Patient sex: F
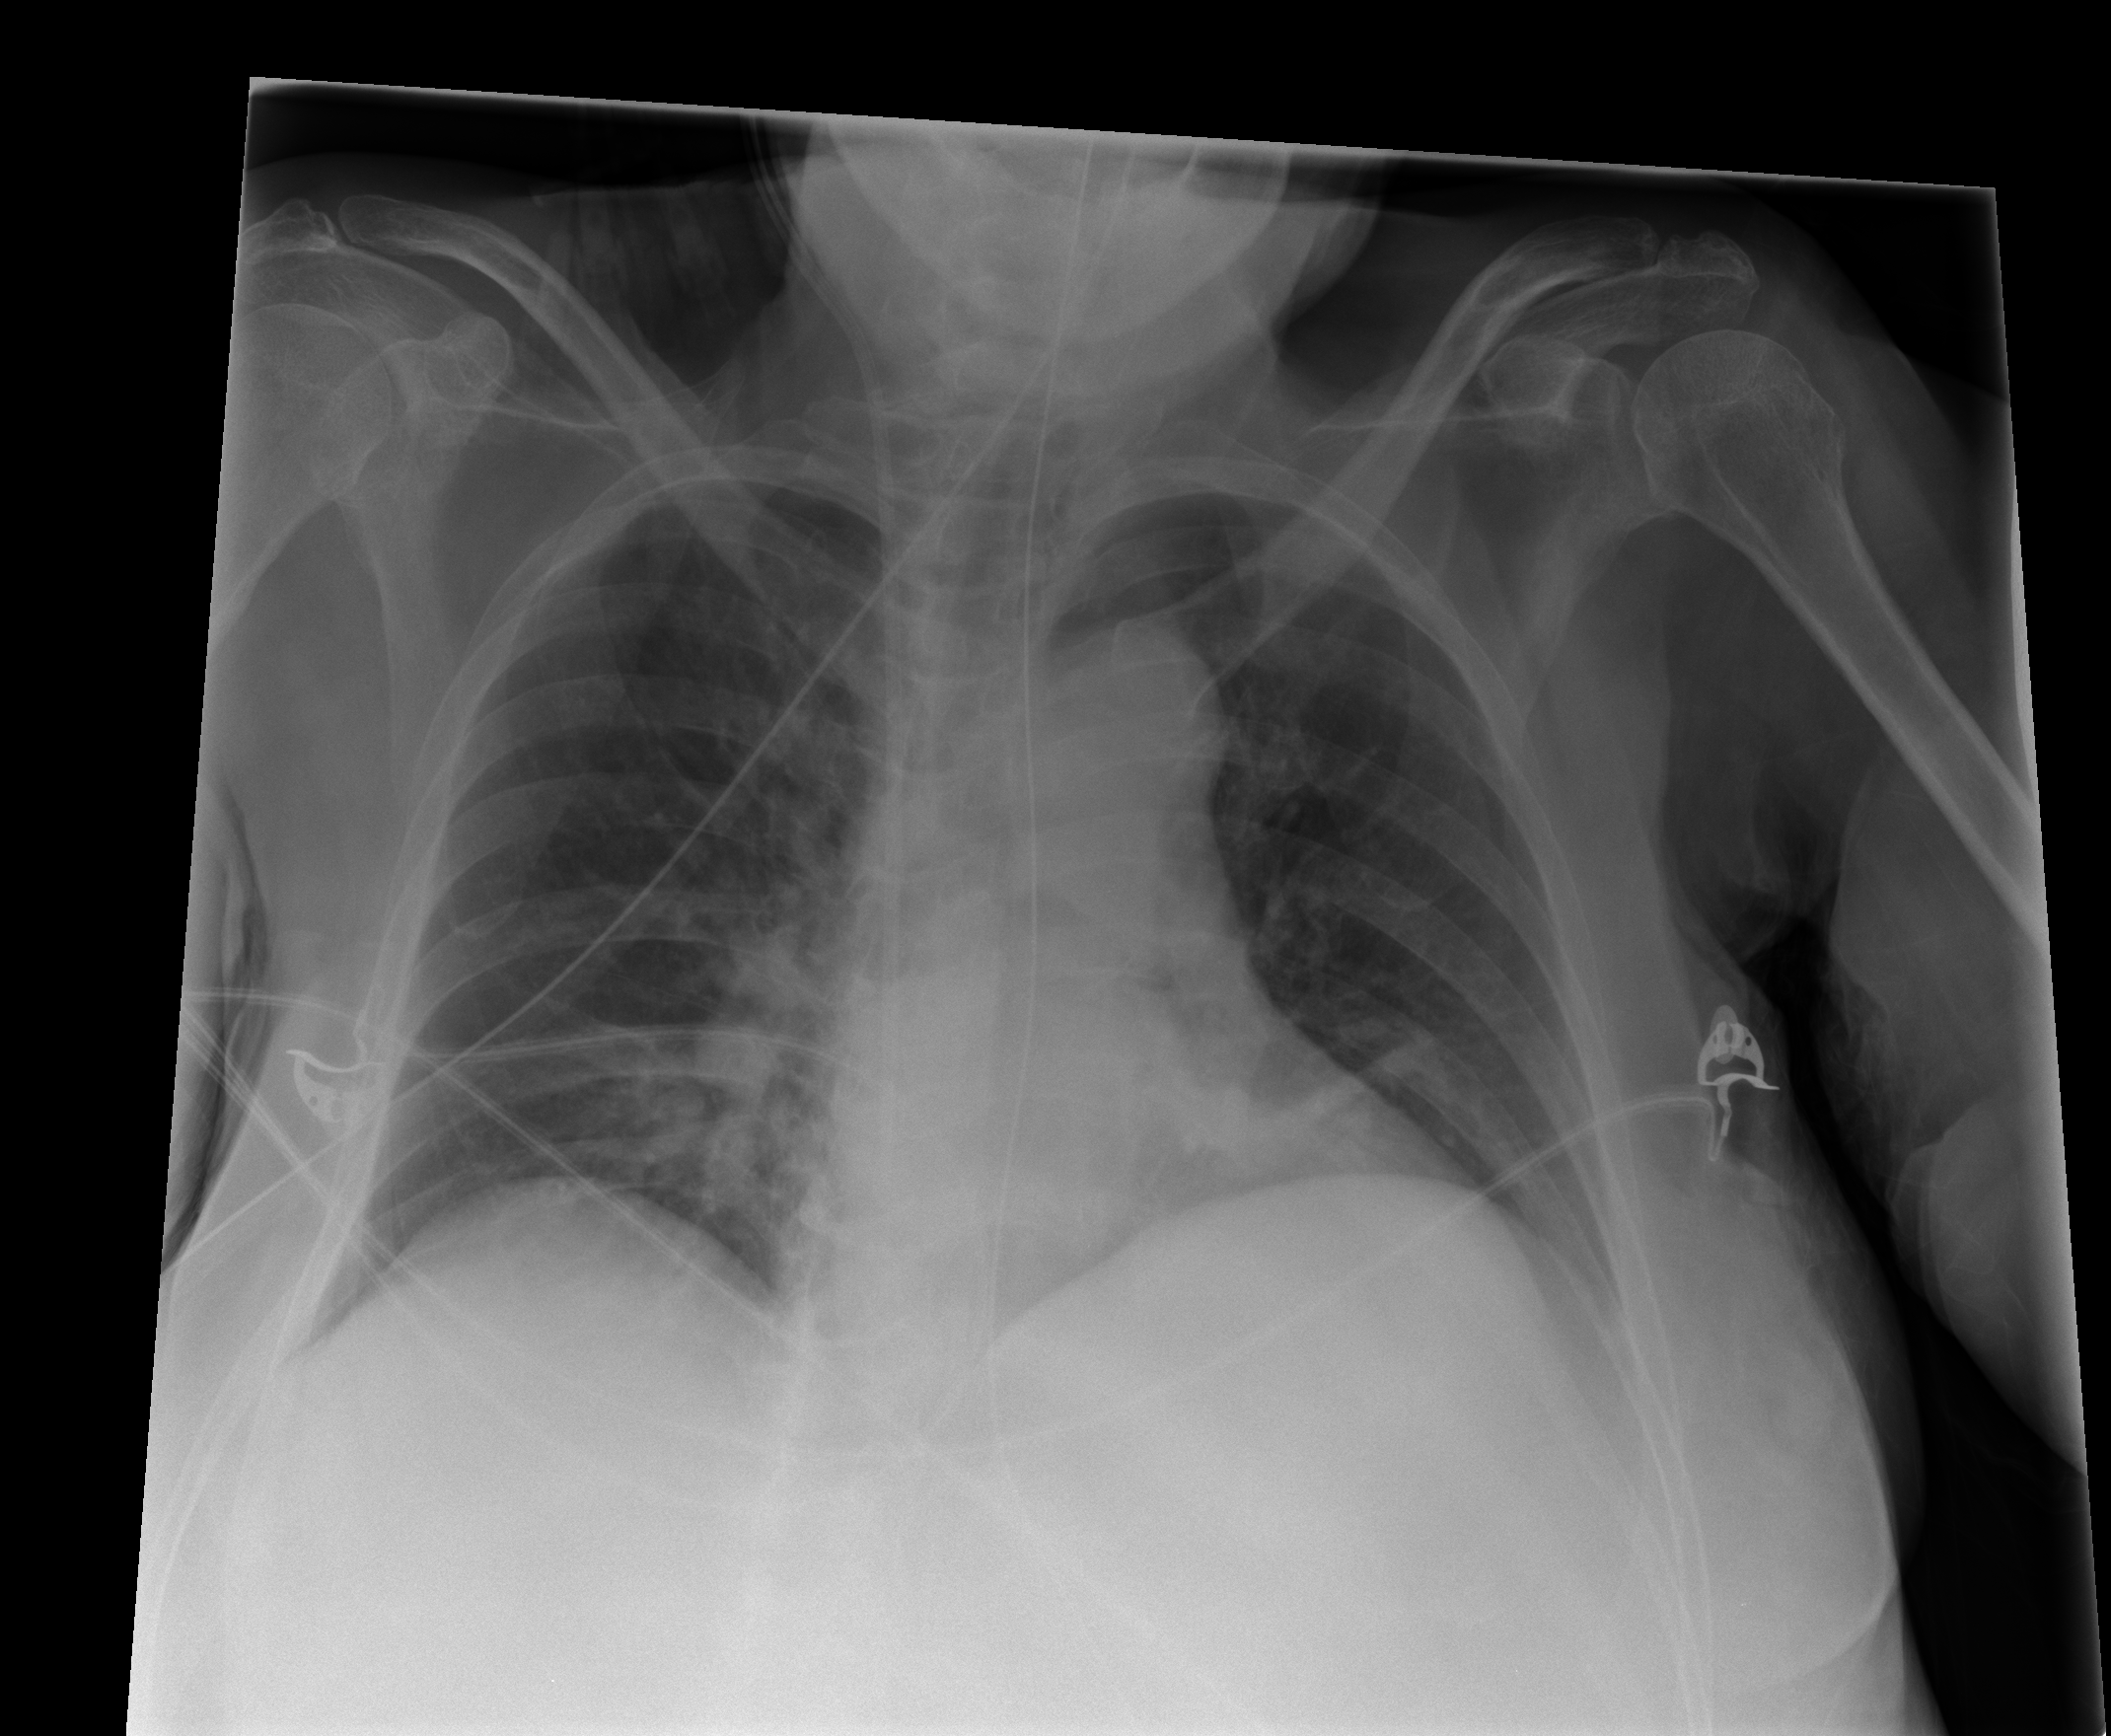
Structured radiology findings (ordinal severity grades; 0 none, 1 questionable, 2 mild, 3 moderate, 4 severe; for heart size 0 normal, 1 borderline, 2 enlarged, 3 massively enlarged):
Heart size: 0
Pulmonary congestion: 2
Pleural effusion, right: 0
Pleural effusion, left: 0
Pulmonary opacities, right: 0
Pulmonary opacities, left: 0
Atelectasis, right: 0
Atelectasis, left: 0